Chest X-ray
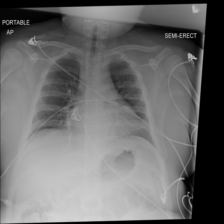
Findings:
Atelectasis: negative
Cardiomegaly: negative
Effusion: negative
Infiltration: negative
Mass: negative
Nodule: negative
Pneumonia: negative
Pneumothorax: negative
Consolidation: negative
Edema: negative
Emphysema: negative
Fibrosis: negative
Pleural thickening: negative
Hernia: negative